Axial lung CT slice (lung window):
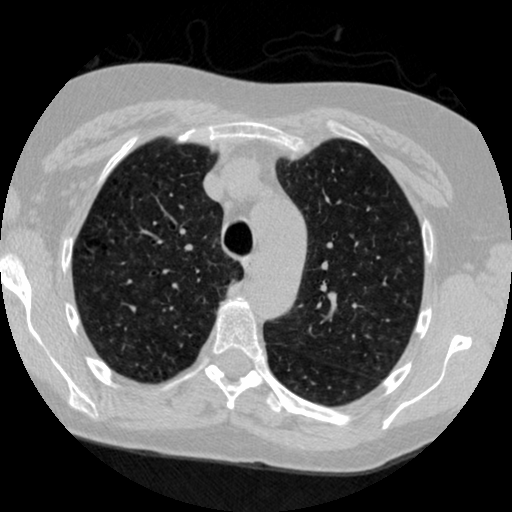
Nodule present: no